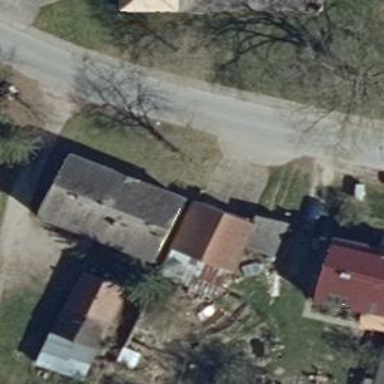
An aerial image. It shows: Gabled roof on residential building.